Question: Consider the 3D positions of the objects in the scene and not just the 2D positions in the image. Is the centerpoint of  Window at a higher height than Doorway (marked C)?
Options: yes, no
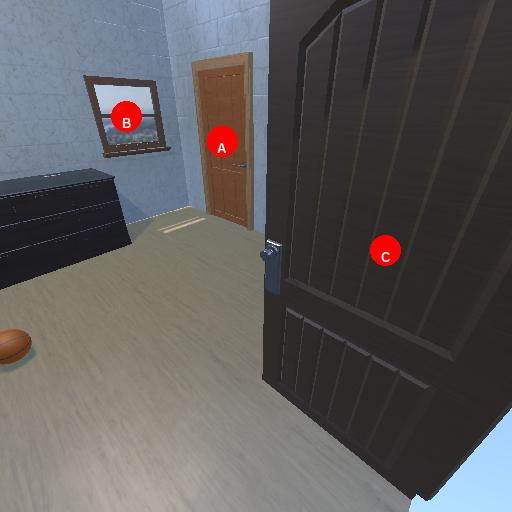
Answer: yes